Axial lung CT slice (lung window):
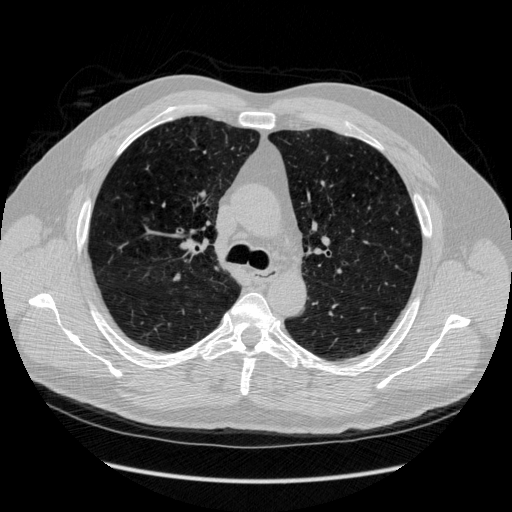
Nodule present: no